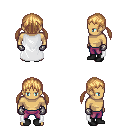
a pixel art fantasy rpg character, male body template, human, tanned skin, white cape, magenta pants, light blonde twin-tailed hairstyle, metal gloves, black shoes, four views (front, back, left, right), 2x2 character sprite sheet, small pixel art, hard edges, no anti-aliasing